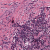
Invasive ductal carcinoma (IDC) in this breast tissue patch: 1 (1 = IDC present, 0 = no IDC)